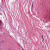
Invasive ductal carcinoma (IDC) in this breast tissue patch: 0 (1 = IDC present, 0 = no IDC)